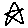
Label: star